Question: I created in C# 'textboxes' and some 'comboboxes'. I want them to have in a single object,in order to drag them at the same time. How can I do that? For example,I have this picture. How can I drag all of them at the same time? Thank you!

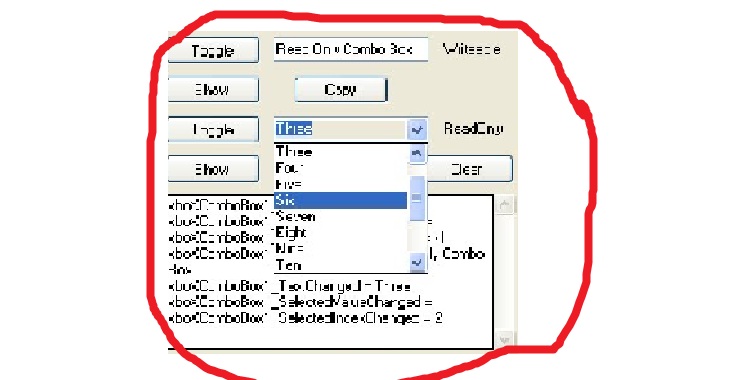
Answer: Yes.
Either put them all in a Panel of some sort so they can be moved together.
Or create a usercontrol if you need to re-use it. Just add a new user control to your project and design it like you did for this part of your form. Then add the user control where you need it.